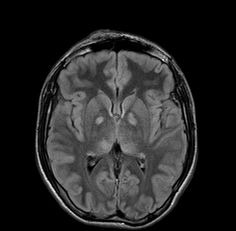
Label: notumor